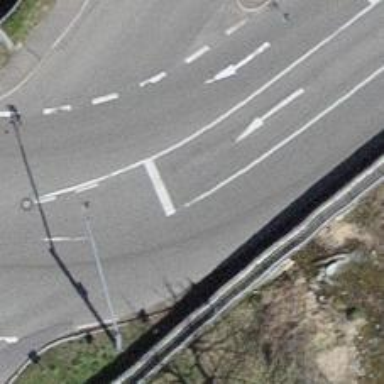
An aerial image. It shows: Primary road with asphalt surface.